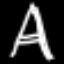
Label: The Eiffel Tower